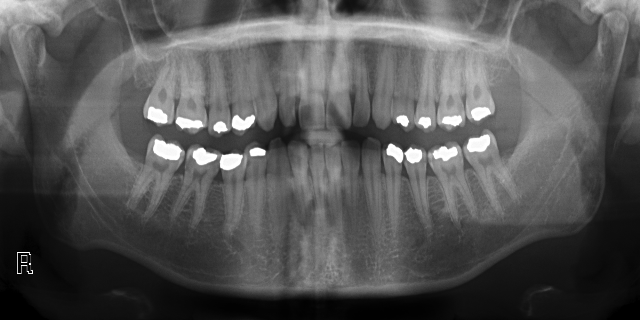
adult